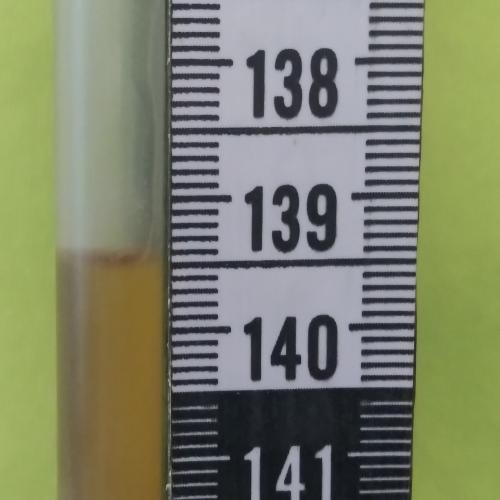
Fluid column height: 139.4 cm